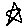
Label: star